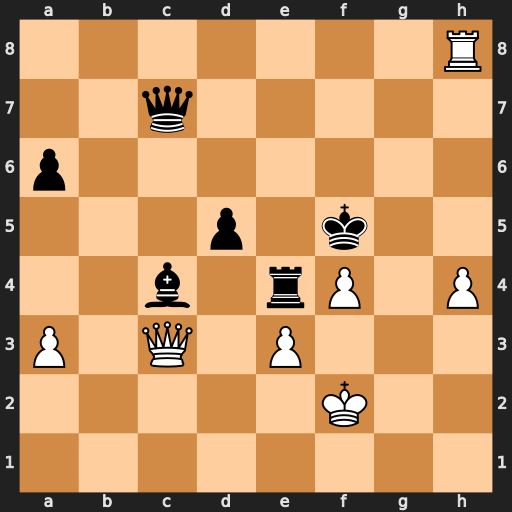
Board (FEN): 7R/2q5/p7/3p1k2/2b1rP1P/P1Q1P3/5K2/8
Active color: w
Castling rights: -
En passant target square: -
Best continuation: Rf8+ Ke6 Qf6+